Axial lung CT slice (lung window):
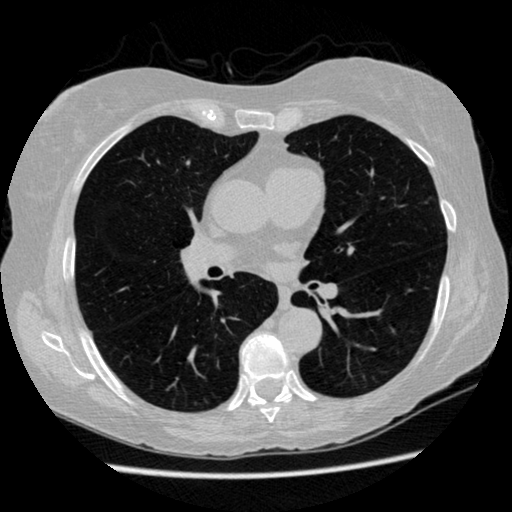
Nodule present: no